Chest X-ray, PA view. Patient: 19 years old, sex M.
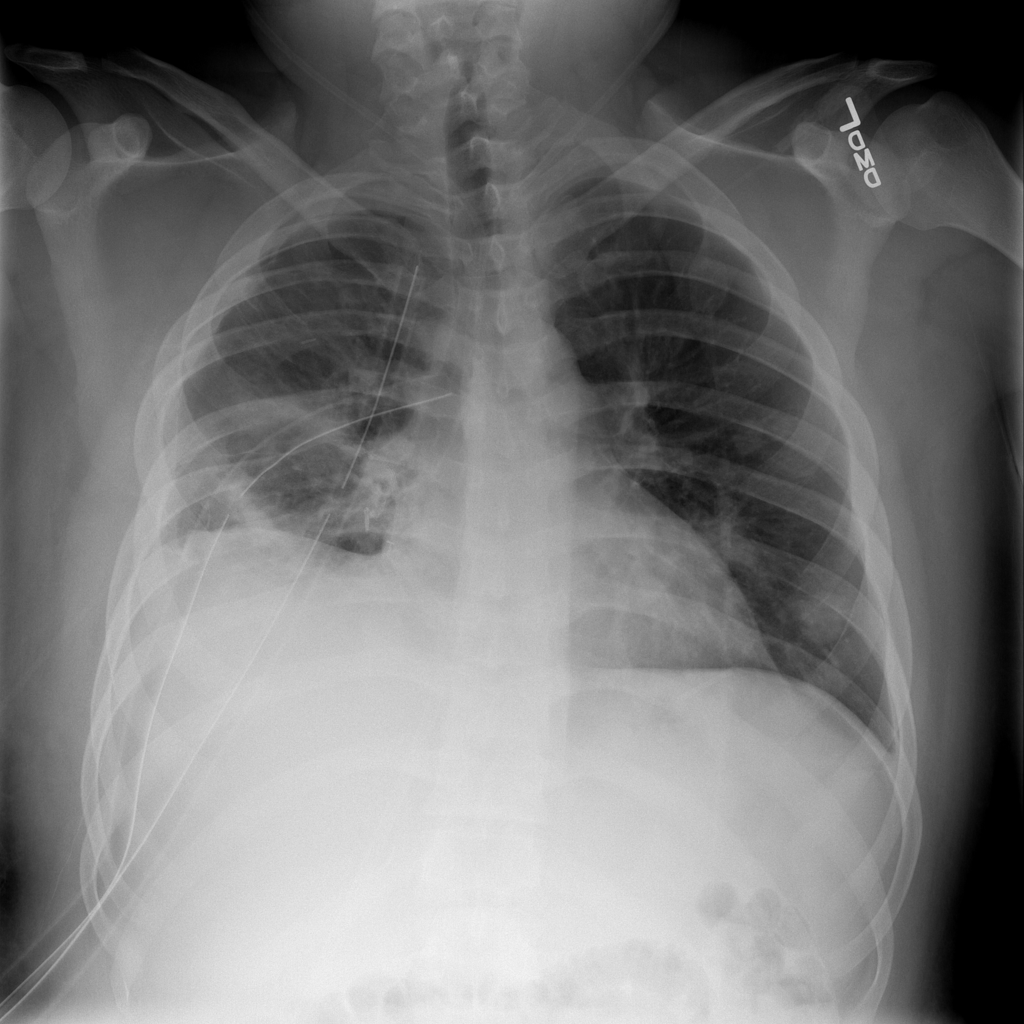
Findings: Infiltration, Nodule, Pneumothorax